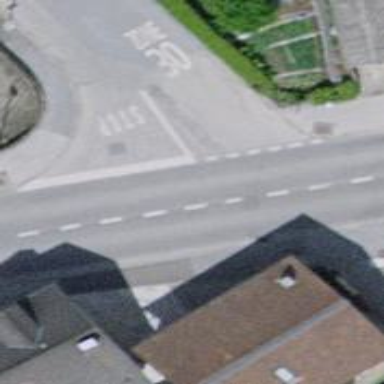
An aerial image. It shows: Unmarked crossing on footway.